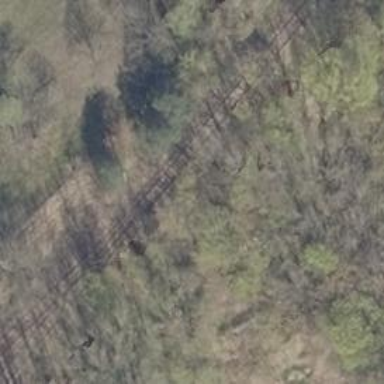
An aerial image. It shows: Disused railway spur line.